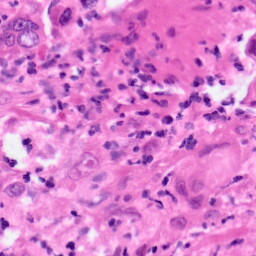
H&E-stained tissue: Pancreatic